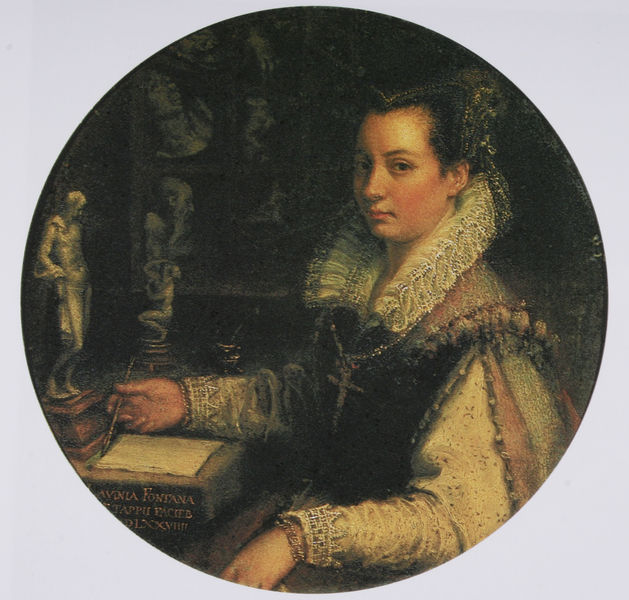
Titel: Selbstbildnis in ihrem Atelier
Künstler: Lavinia Fontana
Standort: Florenz
Institution: Galleria degli Uffizi
Schlagwörter: dunkel, feder, gemälde, hand, kopf, körper, mann, schatten, umhang, weiß, gelb, menschen, mädchen, ocker, sitzen, braun, finger, frau, frisur, grau, haar, hell, hintergrund, holz, hut, kleid, kleider, köpfe, licht, mund, männer, nase, ohr, profil, raum, schmuck, schwarz, stirn, stuhl, tisch, zimmer, blick, dame, rot, beige, haube, mode, hemd, jacke, regal, wand, arm, arme, augen, barock, bluse, falten, gesicht, kleidung, kragen, mensch, rahmen, silber, sockel, spitze, ärmel, bildnis, blicken, hals, hände, innenraum, möbel, portrait, porträt, schauen, signatur, öl, auge, figur, gewand, gold, haare, halbfigur, kutte, mantel, sessel, stickerei, stoff, stoffe, spitzen, blatt, person, augenbrauen, kinn, kontrast, lippe, lippen, ohren, poträt, prinzessin, renaissance, schulter, schultern, kreis, oval, rund, tondo, skulptur, statue, spanien, schrift, wangen, papier, schreibtisch, lehne, backen, kette, linien, figuren, falte, kopftuch, inschrift, büste, pupillen, verzierung, malerin, streifen, plastik, plinthe, podest, junge, rüsche, rüschen, augenbraue, halsschmuck, selbstporträt, halskette, striche, betrachter, buch, spanisch, kreuz, religion, linie, text, buchstabe, buchstaben, strich, beschriftung, selbstbildnis, literat, künstlerin, pinsel, statuette, tischplatte, krause, rüstung, vitrine, pupille, stift, tinte, pult, armband, selbstportrait, skulpturen, halbprofil, firnis, statuen, anhänger, gliederkette, christus, jesus, brief, schreiben, religiös, hamd, adelig, spitzenkragen, herrscherin, königin, velazquez, basis, fürstin, schreibpult, sekretär, griffel, kopfschmuck, gemölde, holzplatte, beschreibung, mamor, autoporträt, kreutz, füller, habue, stoffs, antiken, gragen, gräfin, fontana, dichterin, köüfe, poetin, armkette, studiolo, stuartkragen, crist, katholikin, statuhe, rüschenkrgen, briefschreiberin